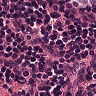
Metastatic tissue present: no